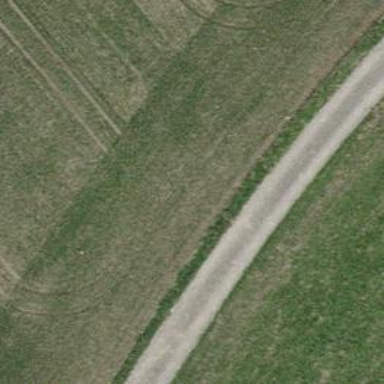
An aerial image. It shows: Track with fine gravel surface. The track is of grade1 quality.